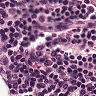
Metastatic tissue present: no